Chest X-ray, PA view. Patient: 59 years old, sex M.
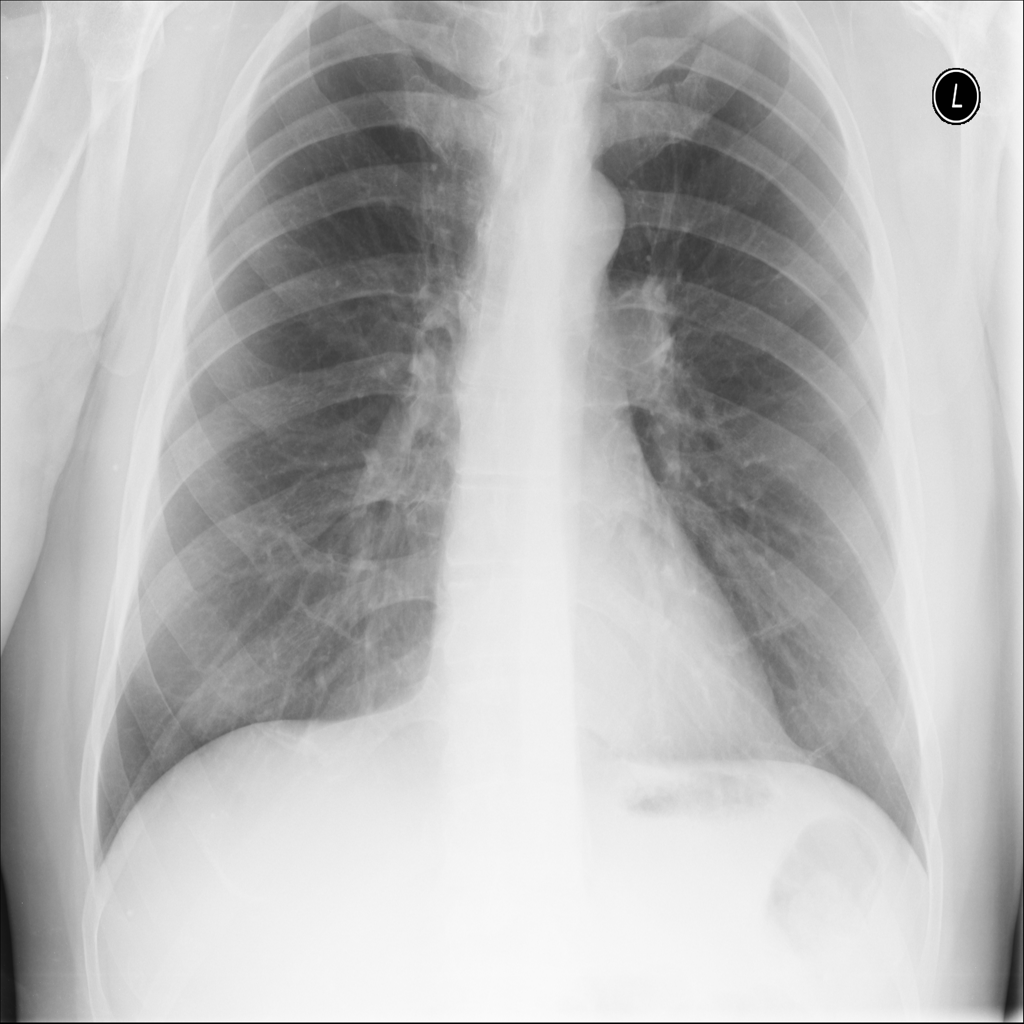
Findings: No Finding